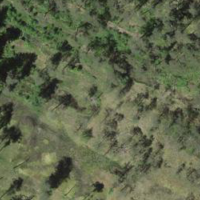
EUNIS habitat code: 43
Species observed at this site:
Pyrrhosoma nymphula
Libellula quadrimaculata